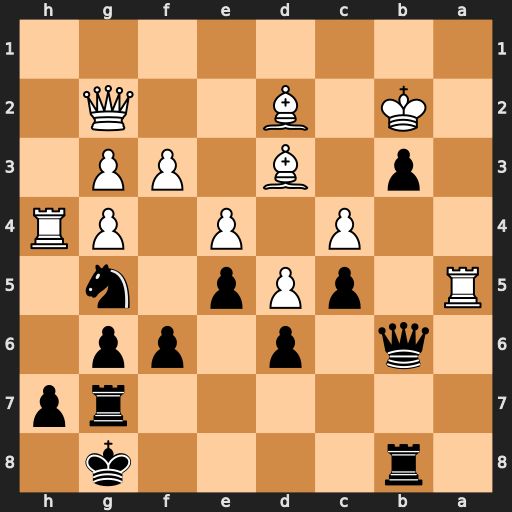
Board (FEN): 1r4k1/6rp/1q1p1pp1/R1pPp1n1/2P1P1PR/1p1B1PP1/1K1B2Q1/8
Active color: b
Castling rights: -
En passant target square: -
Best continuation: Ra7 Rh1 Rxa5 Bxa5 Qxa5